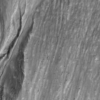
Label: not_dusty